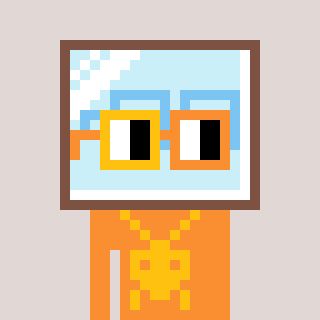
a pixel art character with square yellow and orange glasses, a mirror-shaped head and a orange-colored body on a warm background